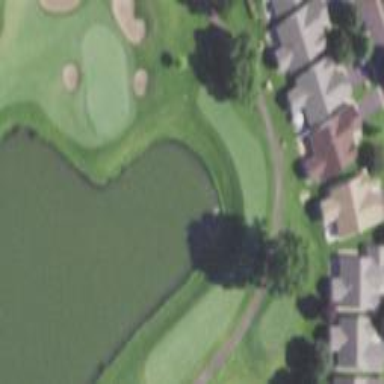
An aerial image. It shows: Scenic golf fairway.